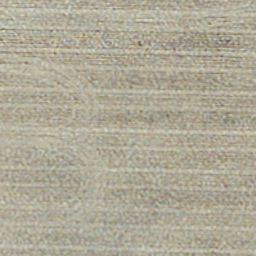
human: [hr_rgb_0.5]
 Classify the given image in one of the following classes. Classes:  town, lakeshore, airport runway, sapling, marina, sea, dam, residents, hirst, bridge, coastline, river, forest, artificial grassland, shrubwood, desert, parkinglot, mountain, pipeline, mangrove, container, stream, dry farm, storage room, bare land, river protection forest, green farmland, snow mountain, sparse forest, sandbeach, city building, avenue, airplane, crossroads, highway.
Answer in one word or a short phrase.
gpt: dry farm